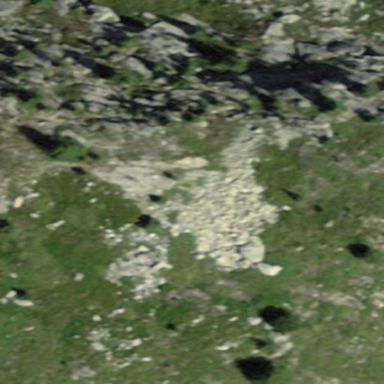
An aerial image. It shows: Landscape of bare rock.